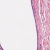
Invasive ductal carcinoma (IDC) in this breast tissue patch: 0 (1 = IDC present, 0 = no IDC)